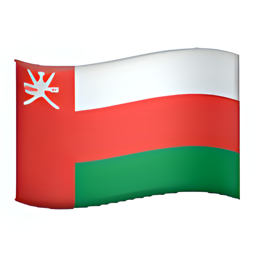
Name: flag for oman
Emoji: 🇲🇴
Group: Flags
Sub-group: country-flag